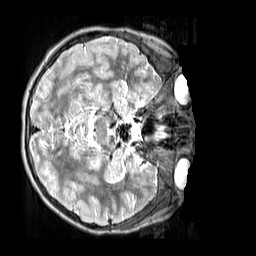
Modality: T2w
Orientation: axial
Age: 10
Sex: male
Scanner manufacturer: siemens
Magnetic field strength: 3 T
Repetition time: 3.2 s
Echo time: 0.408 s